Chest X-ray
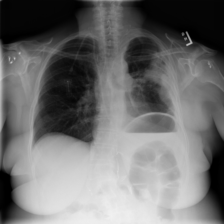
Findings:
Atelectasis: negative
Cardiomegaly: negative
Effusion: negative
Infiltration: negative
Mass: negative
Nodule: negative
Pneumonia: negative
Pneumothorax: negative
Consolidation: negative
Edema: negative
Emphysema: negative
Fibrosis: negative
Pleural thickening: negative
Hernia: negative